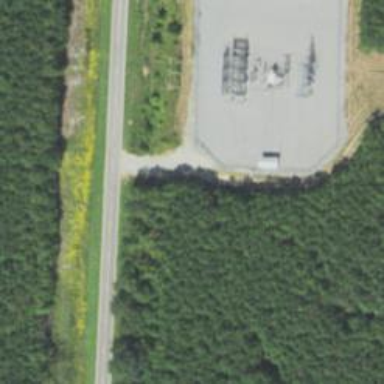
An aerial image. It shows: Distribution substation surrounded by fence.